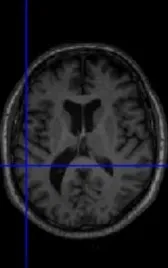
Localization on our patient's T1 magnetic resonance imaging (MRI) sequence of the left temporoparietal junction region targeted in the treatment of auditory hallucinations in schizophrenia patients as the one we report. This region corresponds to the MNI coordinates x = -55, y = -41, z = 11. As it can be observed in this figure, it is located at the posteriori end of the sylvian fissure, ventral to the supramarginal gyrus. Sagittal.
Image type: radiology (mri)